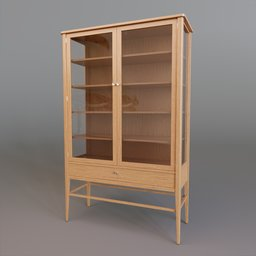
Label: furniture